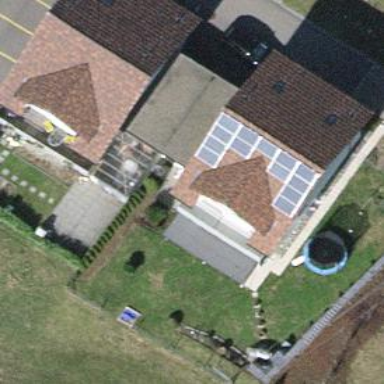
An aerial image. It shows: Gabled roofed house.